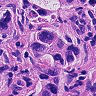
Metastatic tissue present: yes